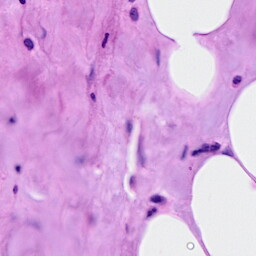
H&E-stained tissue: Breast